Question: I'm trying to do the following with xargs
'pacman -Q | grep xf86-video | awk '{print $1}' | xargs pacman -R' to remove all xf86-video-* driver on my machine. To make the question more clear, here is the output of 'pacman -Q | grep xf86-video | awk '{print $1}'':
'''
xf86-video-ark
xf86-video-ati
xf86-video-dummy
xf86-video-fbdev
xf86-video-glint
xf86-video-i128
xf86-video-intel
xf86-video-mach64
xf86-video-neomagic
xf86-video-nouveau
....
'''
when I redirect the result to 'xargs', the output looks like this:

The point is, the command which 'xargs' is about to execute need user to do some input(as you can see it needs a Yes/No), but 'xargs' add a unknown symbol , and exit, which causes my purpose UNACHIEVED.
WHY 'xargs' would do this or, what can I do to use 'xargs' for command with prompt?
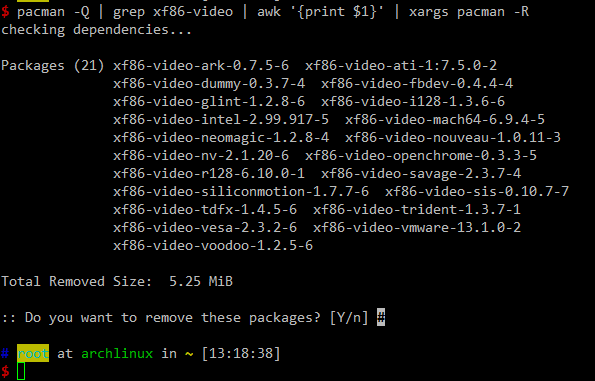
Answer: You can use
'''
xargs -a <(pacman -Q | awk '/xf86-video/{print $1}') pacman -R
'''
### Explanation:
Without further arguments 'xargs' does not work with interactive (command line) applications.
The reason for that is, that by default'xargs' gets its input from but interactive applications also expect input from . To prevent the applications from grabbing input that is intended for 'xargs', 'xargs' redirects from '/dev/null' for the applications it runs. This leads to the application just receiving an . (Running just 'pacman -R SOMEPACKAGE' and pressing + has the same effect).
To get 'xargs' to work with interactive commands you have to use the '--arg-file=FILE' argument (short '-a FILE'). This tells 'xargs' to get the arguments from 'FILE'. This also leaves unchanged.
So you could either put your package list into a temporary file
'''
pacman -Q | awk '/xf86-video/{print $1}' > /tmp/packagelist
xargs -a /tmp/packagelist pacman -R
rm /tmp/packagelist
'''
or you can use process substitution mechanism '<(list)'. When executing a line with '<(list)', '<(list)' is replaced by a filename from where the output of 'list' can be read.
'''
xargs -a <(pacman -Q | awk '/xf86-video/{print $1}') pacman -R
'''
---
The single you get is not from 'xargs' but from 'zsh' itself. If the shell options 'PROMPT_CR' and 'PROMPT_SP' are set (which both are by default) 'zsh' tries to preserve partial lines, that is lines that did not end with a newline. To signify that such a line has been preserved zsh prints an inverse+bold character at the end of that line, by default for normal users and for root.